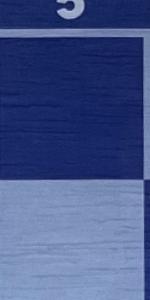
Label: Empty